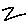
Label: zigzag